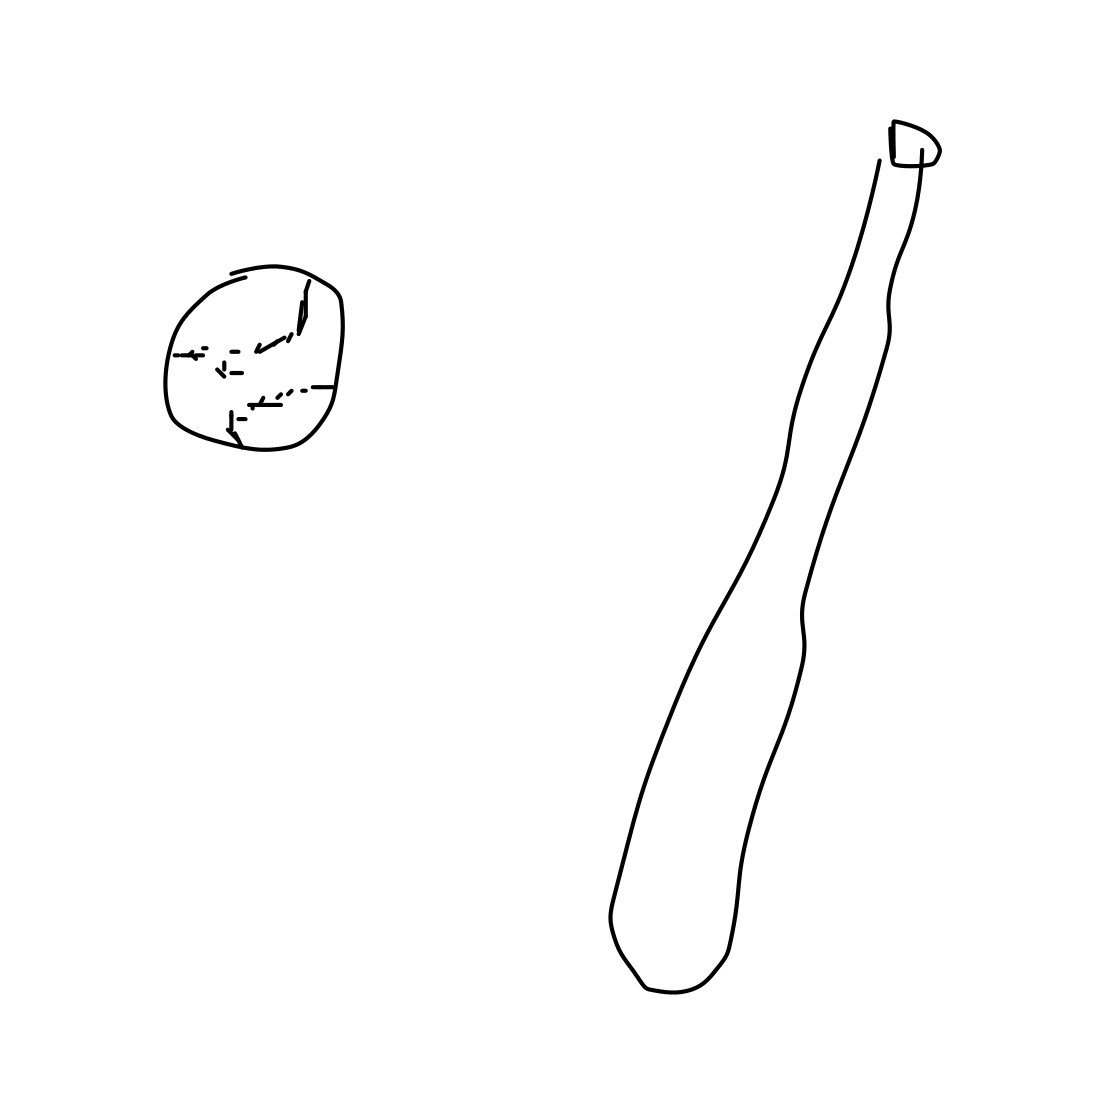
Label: baseball bat